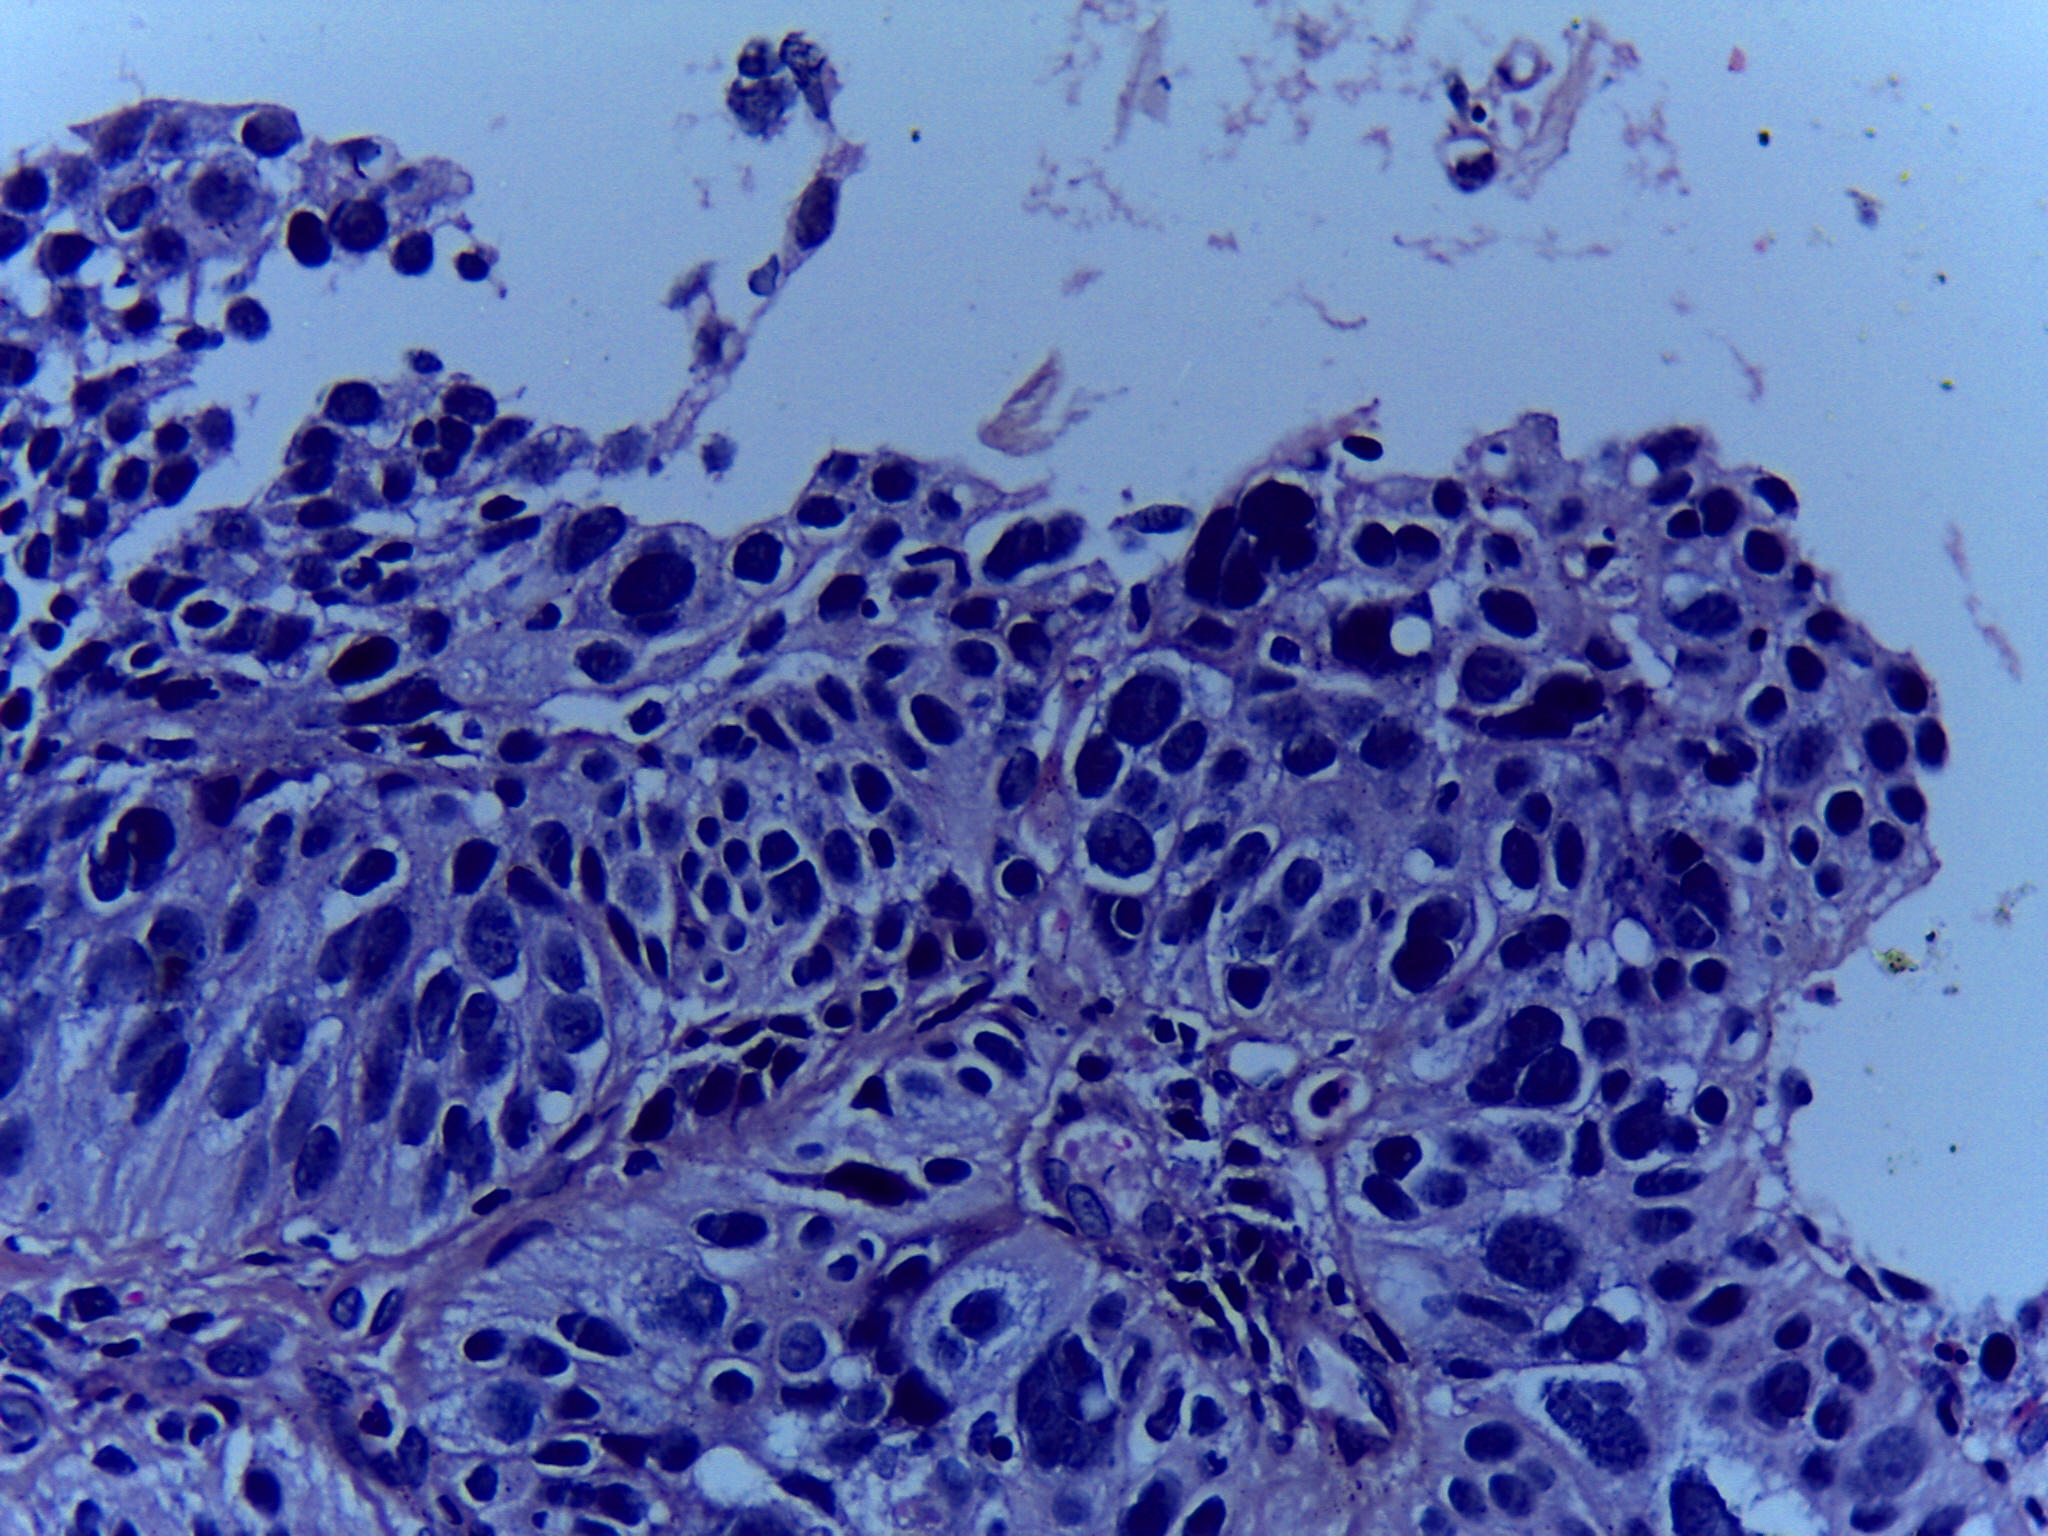
Diagnosis: OSCC